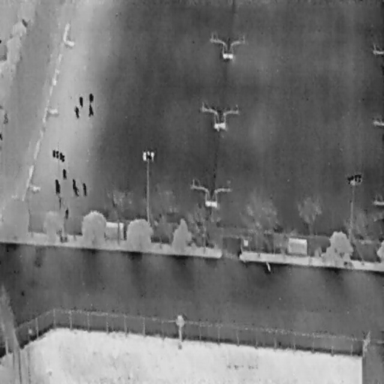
There are ten People in the infrared image.